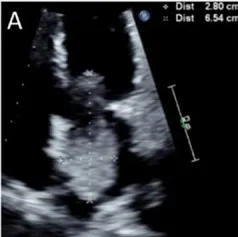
Transthoracic echocardiogram of normal LV systolic function with an ejection fraction of 55% to 60%, and ,large mobile echo density in the left atrium attached to the atrial septum.
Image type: radiology (ultrasound)